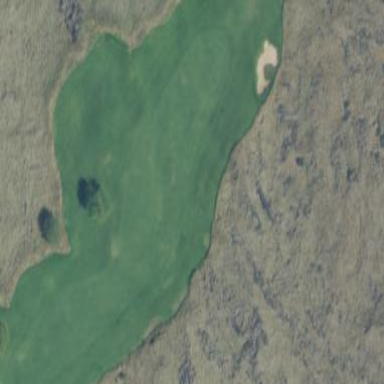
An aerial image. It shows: Rough area in golf course.